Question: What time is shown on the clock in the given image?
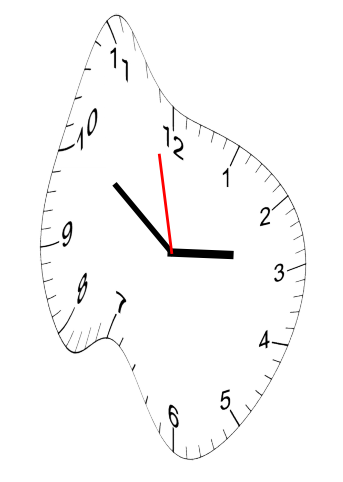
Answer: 02:50:58